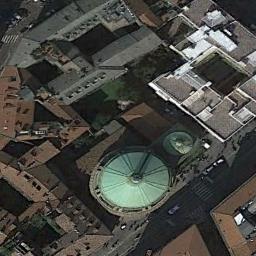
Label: church